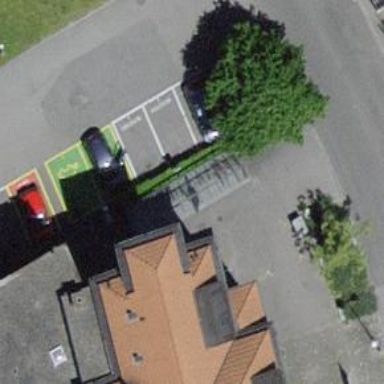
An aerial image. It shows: Bicycle repair station is available.